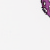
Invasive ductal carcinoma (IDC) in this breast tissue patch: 0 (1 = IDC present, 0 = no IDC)